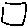
Label: line